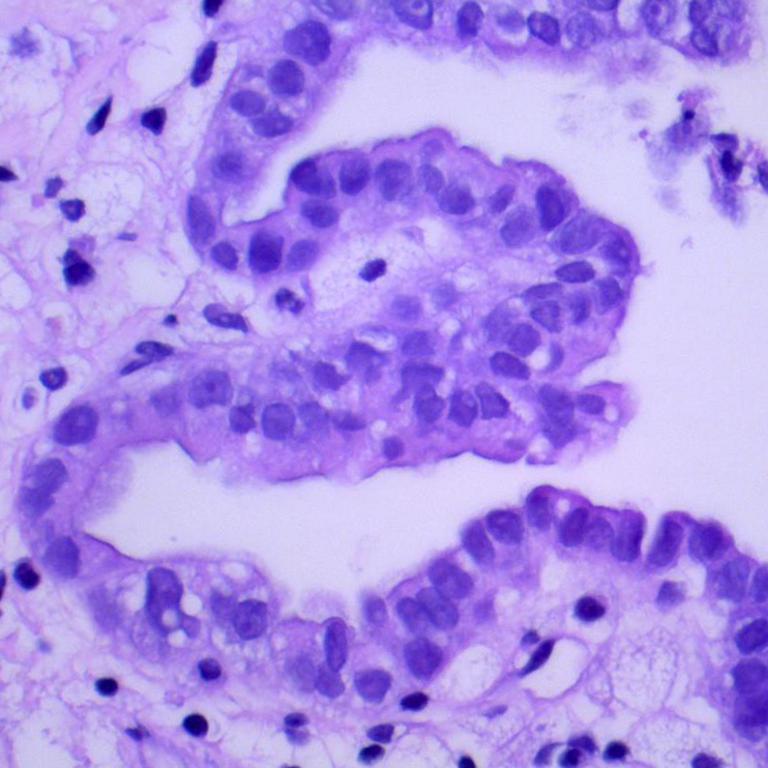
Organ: lung
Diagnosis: adenocarcinomas